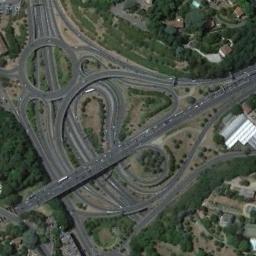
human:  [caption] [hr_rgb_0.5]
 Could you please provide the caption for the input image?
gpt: Many trees are beside the overpass .

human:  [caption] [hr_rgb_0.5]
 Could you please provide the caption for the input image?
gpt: The overpass is next to the grass and some trees .

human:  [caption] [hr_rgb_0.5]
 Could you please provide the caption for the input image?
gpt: The intricated overpasses is over the roads on the green space and some buildings are next to the overpass .

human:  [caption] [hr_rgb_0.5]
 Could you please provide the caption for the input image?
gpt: Below this overpass is a four-lane highway .

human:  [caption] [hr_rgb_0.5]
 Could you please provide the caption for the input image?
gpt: There are green trees and lawns around the overpass .